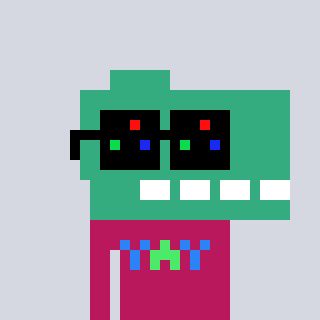
a pixel art character with square black sunglasses, a dino-shaped head and a darkpink-colored body on a cool background